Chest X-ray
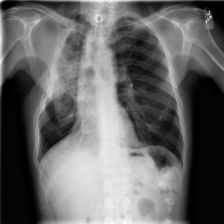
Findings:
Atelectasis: positive
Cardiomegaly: negative
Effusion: negative
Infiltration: negative
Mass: negative
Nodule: negative
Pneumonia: negative
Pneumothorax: negative
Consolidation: negative
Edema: negative
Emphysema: positive
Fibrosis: negative
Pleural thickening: negative
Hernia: negative